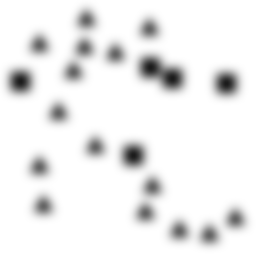
Squares: 5
Triangles: 15
Stars: 0
Total shapes: 20